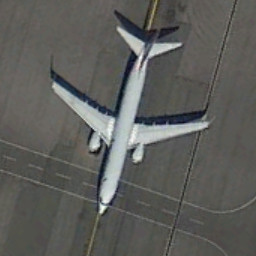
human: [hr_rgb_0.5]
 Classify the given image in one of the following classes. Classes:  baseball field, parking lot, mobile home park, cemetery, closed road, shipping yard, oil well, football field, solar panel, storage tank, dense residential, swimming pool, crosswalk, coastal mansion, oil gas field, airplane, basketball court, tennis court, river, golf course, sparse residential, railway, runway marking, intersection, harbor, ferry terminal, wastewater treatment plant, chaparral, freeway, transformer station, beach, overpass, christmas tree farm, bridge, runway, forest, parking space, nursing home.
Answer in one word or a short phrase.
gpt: airplane